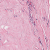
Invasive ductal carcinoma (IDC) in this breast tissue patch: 1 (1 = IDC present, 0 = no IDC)